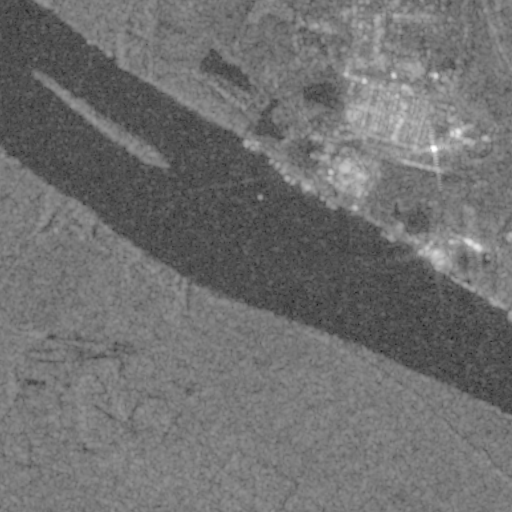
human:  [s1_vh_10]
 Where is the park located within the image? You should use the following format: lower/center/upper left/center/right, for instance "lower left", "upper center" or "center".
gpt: The park is located in the lower left of the image.
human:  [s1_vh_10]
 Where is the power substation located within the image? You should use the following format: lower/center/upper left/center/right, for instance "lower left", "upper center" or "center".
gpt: The power substation is located in the center right of the image.
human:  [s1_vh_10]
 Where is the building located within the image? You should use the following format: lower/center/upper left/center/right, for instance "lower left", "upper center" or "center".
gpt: The building is located in the upper right of the image.
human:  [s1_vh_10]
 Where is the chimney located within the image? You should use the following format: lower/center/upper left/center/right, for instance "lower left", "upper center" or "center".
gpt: The chimney is located in the center right of the image.
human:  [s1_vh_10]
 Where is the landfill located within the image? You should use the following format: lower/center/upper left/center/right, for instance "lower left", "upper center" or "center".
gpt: There is no landfill in the image.

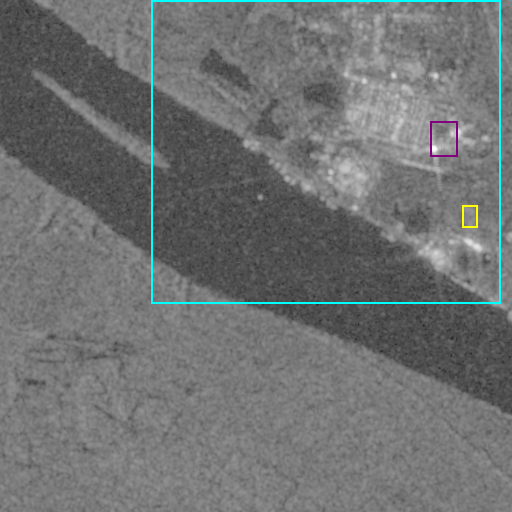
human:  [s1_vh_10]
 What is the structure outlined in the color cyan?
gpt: The structure outlined in cyan is a power plant.
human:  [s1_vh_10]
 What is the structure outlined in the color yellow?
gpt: The structure outlined in yellow is a power substation.
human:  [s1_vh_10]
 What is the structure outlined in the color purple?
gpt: The structure outlined in purple is a building.
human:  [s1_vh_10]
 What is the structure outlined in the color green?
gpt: There is no green outline.